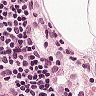
Metastatic tissue present: no